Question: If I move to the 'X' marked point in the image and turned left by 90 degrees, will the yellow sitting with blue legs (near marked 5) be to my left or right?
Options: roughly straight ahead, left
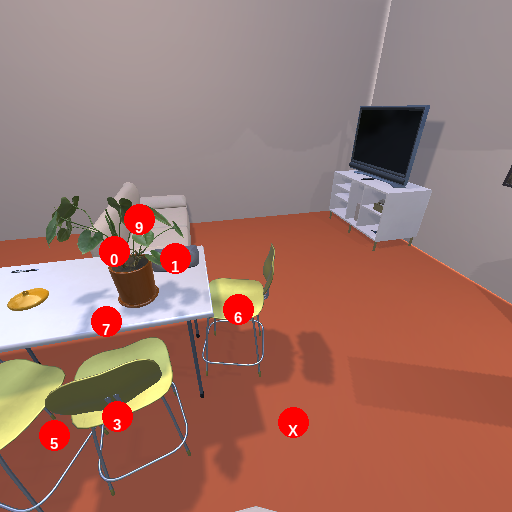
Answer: roughly straight ahead